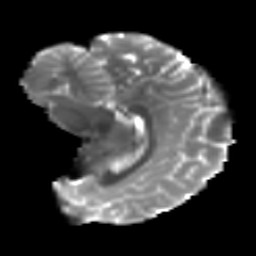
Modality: T2w
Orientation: sagittal
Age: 12
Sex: male
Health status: ill
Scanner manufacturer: ge
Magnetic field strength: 3 T
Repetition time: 6.752 s
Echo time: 0.079 s